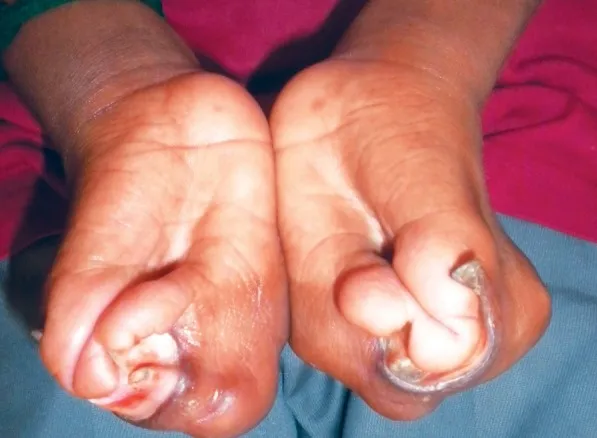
Syndactyly of hands.
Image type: medical_photograph (other_medical_photograph)